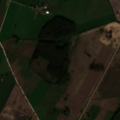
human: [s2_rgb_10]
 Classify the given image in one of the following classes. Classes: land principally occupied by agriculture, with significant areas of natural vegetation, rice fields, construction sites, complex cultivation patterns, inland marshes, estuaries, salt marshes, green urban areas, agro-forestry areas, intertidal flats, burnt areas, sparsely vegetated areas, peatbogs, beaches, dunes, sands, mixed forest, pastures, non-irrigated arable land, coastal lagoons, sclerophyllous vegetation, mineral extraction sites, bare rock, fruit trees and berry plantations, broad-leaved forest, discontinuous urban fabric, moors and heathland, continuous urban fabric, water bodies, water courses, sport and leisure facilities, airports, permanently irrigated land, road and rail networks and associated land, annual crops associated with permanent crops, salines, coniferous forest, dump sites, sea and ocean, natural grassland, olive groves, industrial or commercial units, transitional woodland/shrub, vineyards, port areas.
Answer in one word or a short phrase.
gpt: non-irrigated arable land, pastures, mixed forest